Aerial crown-view tile of a tropical tree (Barro Colorado Island, Panama), acquired 20250217:
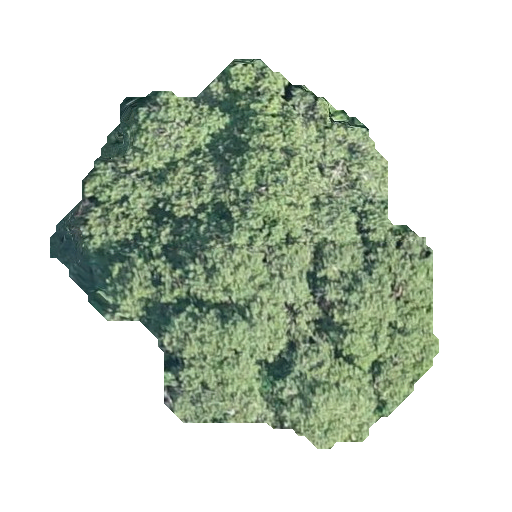
Species: Calophyllum longifolium
GBIF accepted scientific name: Calophyllum longifolium
Crown area: 145.908 m²